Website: lowes
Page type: billing-address
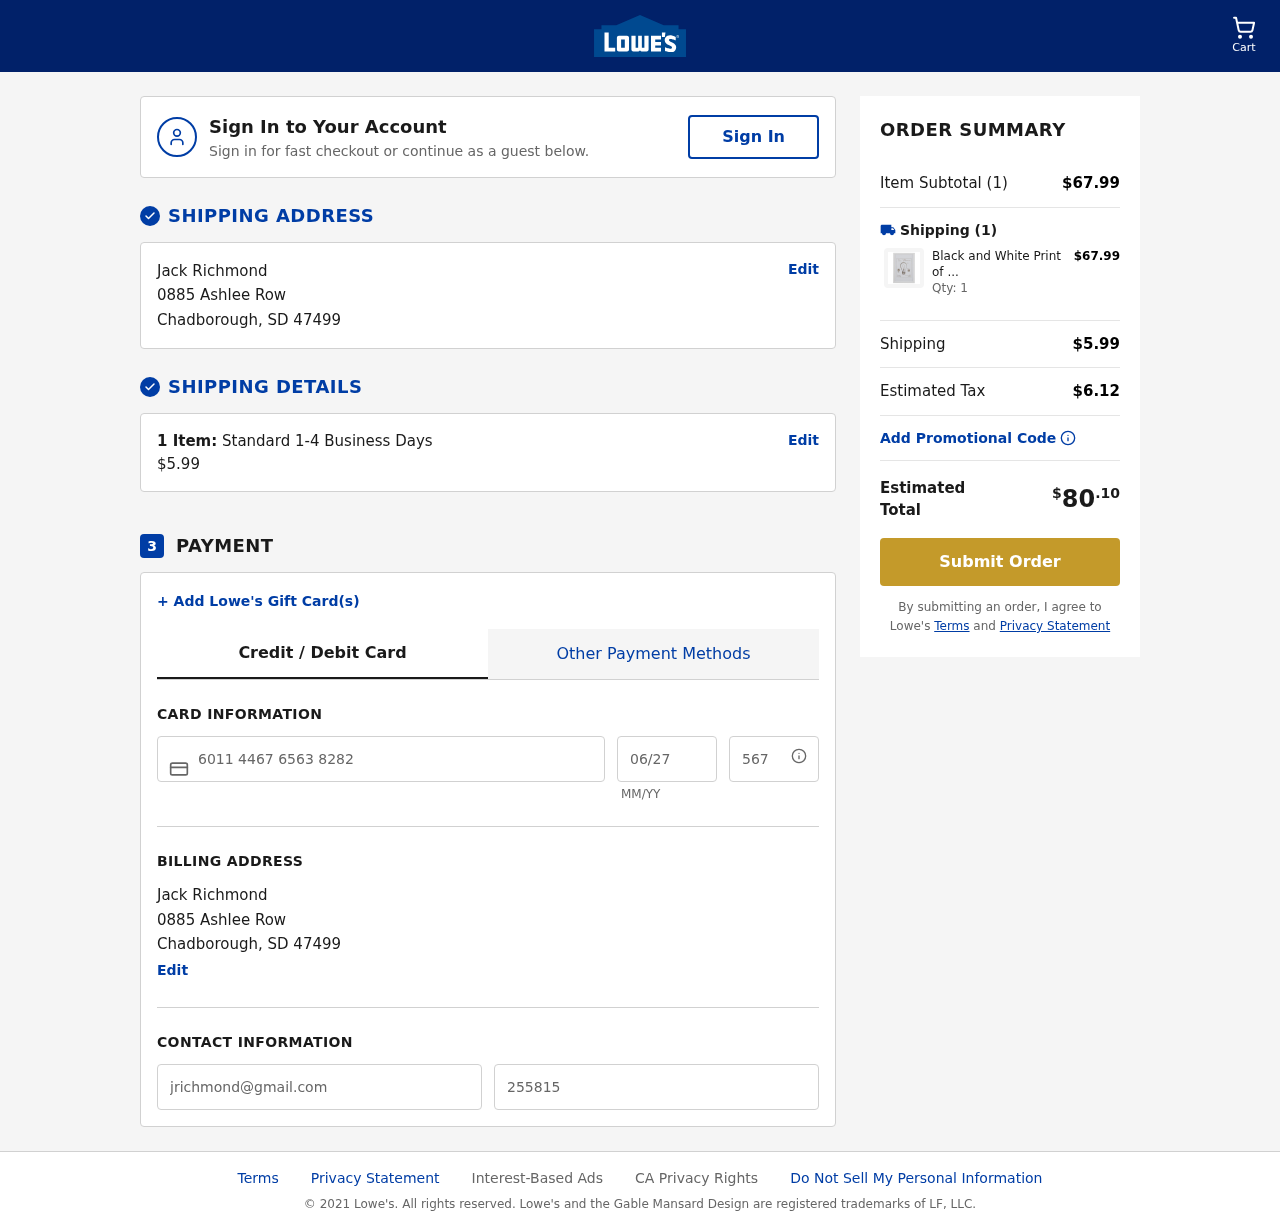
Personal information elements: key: PII_CARD_CVV
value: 567
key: PII_CARD_EXPIRY
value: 06/27
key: PII_CARD_NUMBER
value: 6011 4467 6563 8282
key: PII_CITY
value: Chadborough
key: PII_EMAIL
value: jrichmond@gmail.com
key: PII_FULLNAME
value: Jack Richmond
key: PII_PHONE
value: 2558159503
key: PII_POSTCODE
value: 47499
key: PII_STATE_ABBR
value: SD
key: PII_STREET
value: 0885 Ashlee Row
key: PII_FULLNAME2
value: Jack Richmond
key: PII_CITY2
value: Chadborough
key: PII_STATE_ABBR2
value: SD
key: PII_POSTCODE_FULL
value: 47499
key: PII_POSTCODE_NUMERIC
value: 47499
Product elements: key: PRODUCT1_NAME
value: Black and White Print of 1891 Bulb in White Frame, 15" x 21"
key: PRODUCT1_PRICE
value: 67.99
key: PRODUCT1_QUANTITY
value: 1
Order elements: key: ORDER_NUM_ITEMS
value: Cart
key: ORDER_NUM_ITEMS
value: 1 Item:
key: ORDER_NUM_ITEMS
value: Item Subtotal (1)
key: ORDER_SHIPPING_COST
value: $5.99
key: ORDER_SUBTOTAL
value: $67.99
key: ORDER_TAX
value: $6.12
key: ORDER_TOTAL
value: $80.10